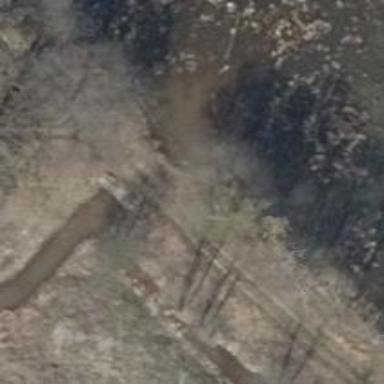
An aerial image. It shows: Culvert tunnel.